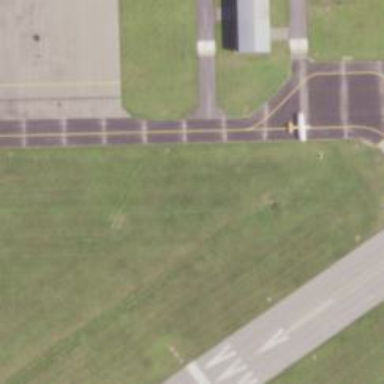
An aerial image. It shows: View of taxiway at the airport.